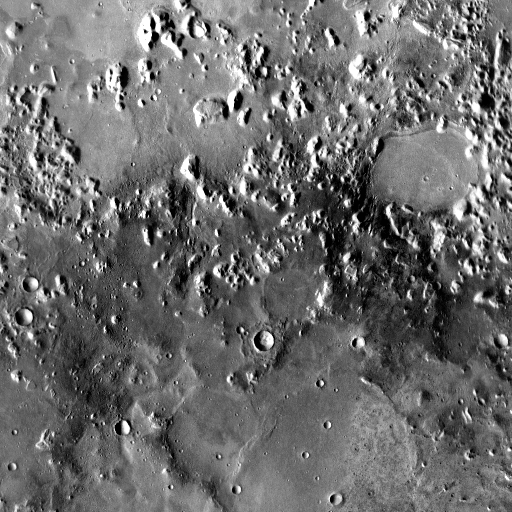
Crater classes present: Background, Other, Layered, Buried